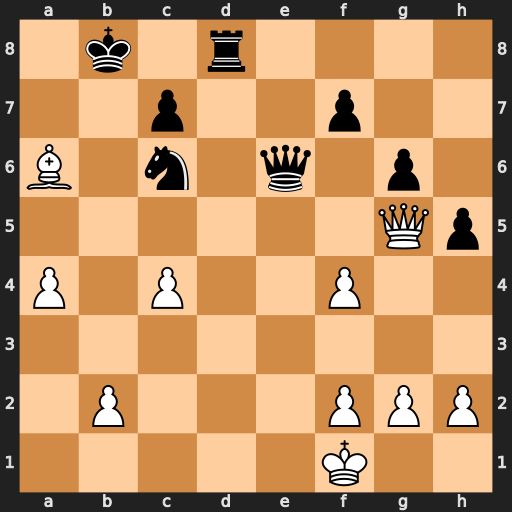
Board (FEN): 1k1r4/2p2p2/B1n1q1p1/6Qp/P1P2P2/8/1P3PPP/5K2
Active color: w
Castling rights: -
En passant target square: -
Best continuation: Qb5+ Ka7 Qb7#